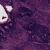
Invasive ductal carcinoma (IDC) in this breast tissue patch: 0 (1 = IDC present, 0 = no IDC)